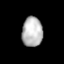
Tissue: lung
Cell type: T cells
Senescence score: 0.1945
Nuclear area (px): 594
Mean DAPI intensity: 186.056